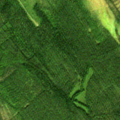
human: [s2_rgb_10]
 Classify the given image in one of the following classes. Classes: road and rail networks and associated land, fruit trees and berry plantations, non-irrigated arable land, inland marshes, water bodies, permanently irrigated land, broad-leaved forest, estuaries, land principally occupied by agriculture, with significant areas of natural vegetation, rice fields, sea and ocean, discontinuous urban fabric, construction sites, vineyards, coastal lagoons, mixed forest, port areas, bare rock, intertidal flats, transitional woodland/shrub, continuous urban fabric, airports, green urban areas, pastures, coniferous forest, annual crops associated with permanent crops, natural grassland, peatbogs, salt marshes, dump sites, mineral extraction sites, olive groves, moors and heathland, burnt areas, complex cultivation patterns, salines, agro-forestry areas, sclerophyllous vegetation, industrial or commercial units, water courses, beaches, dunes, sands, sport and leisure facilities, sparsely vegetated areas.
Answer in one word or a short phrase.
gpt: coniferous forest, mixed forest, peatbogs